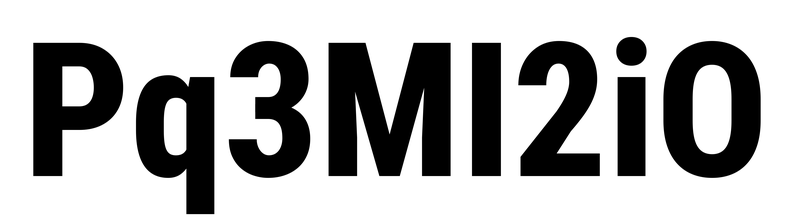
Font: Roboto_Condensed_ExtraBold